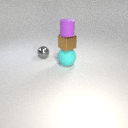
small brown metal cube above large cyan rubber sphere